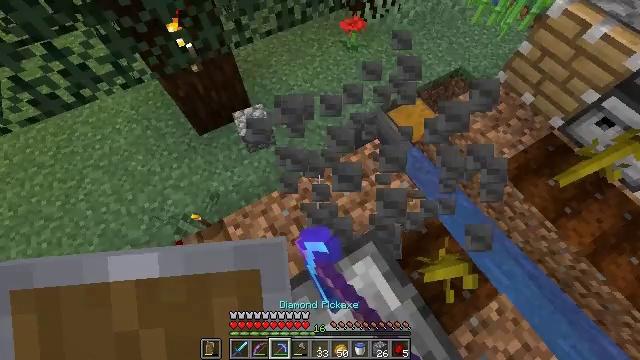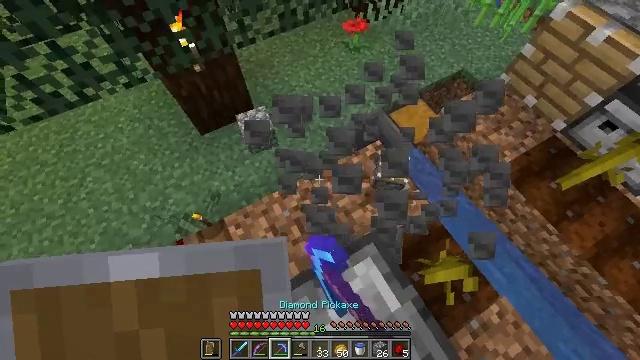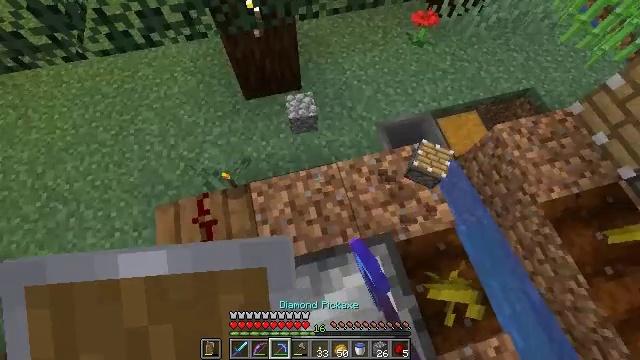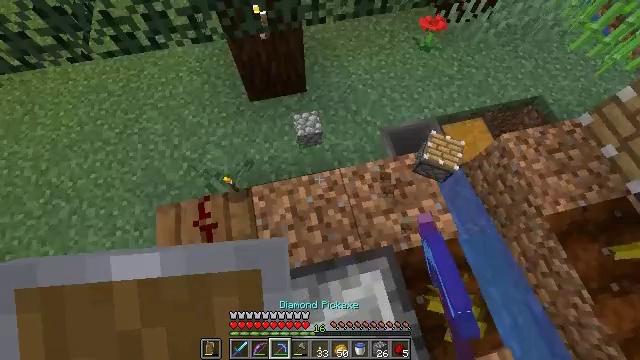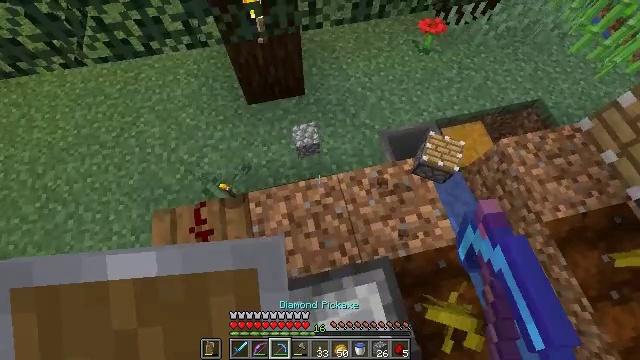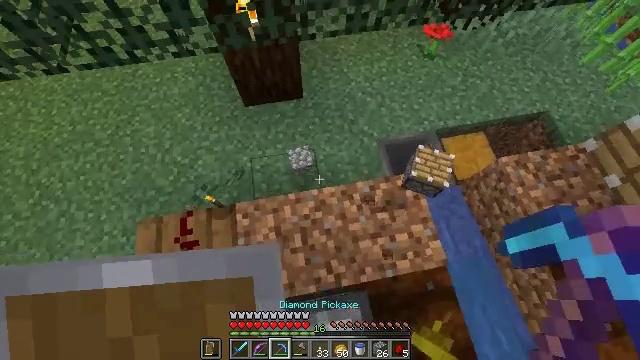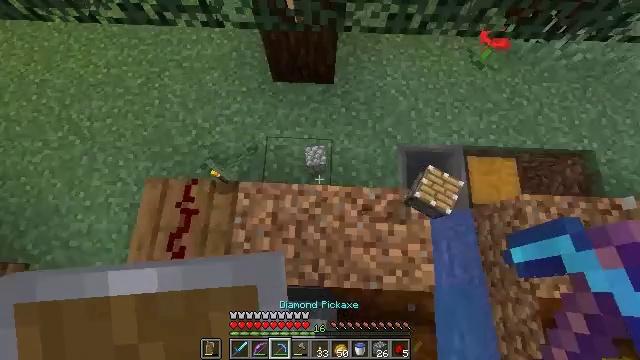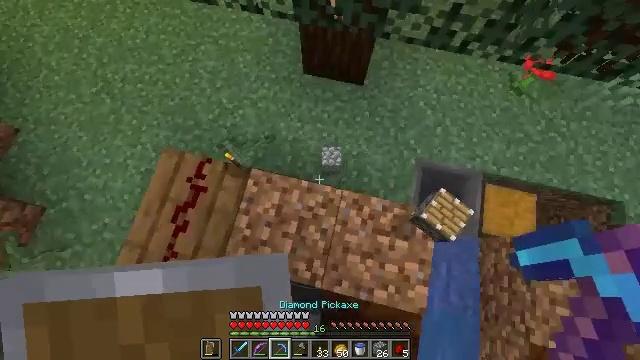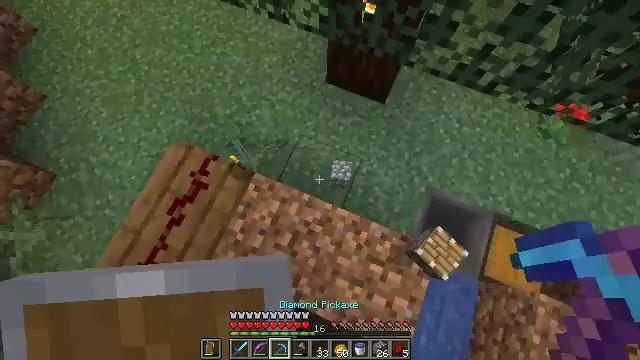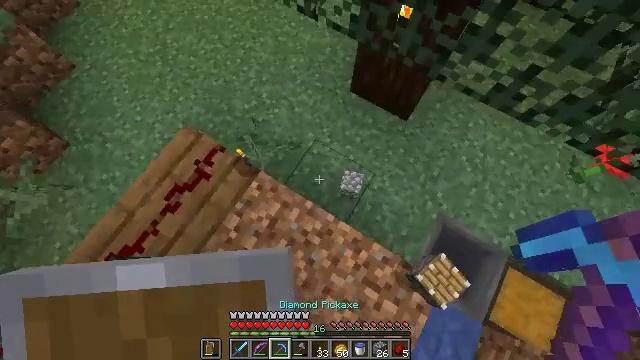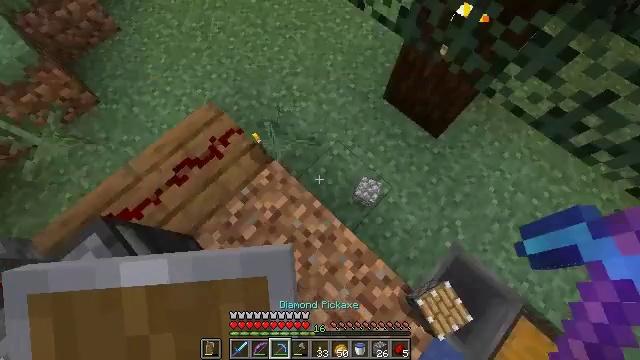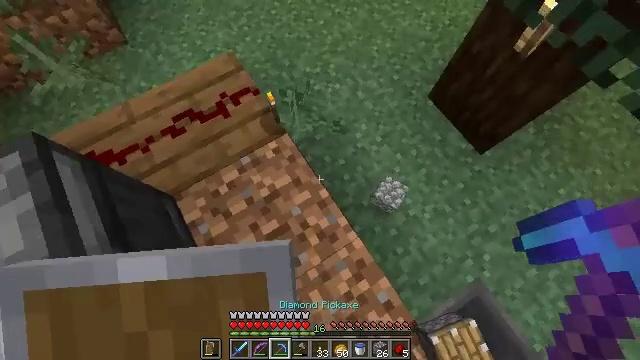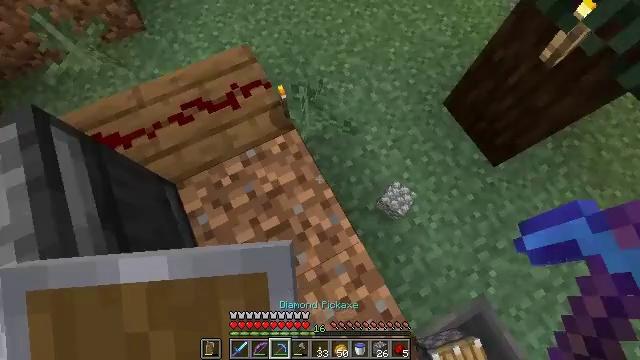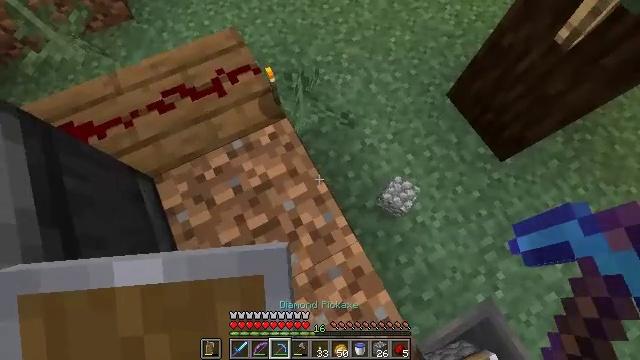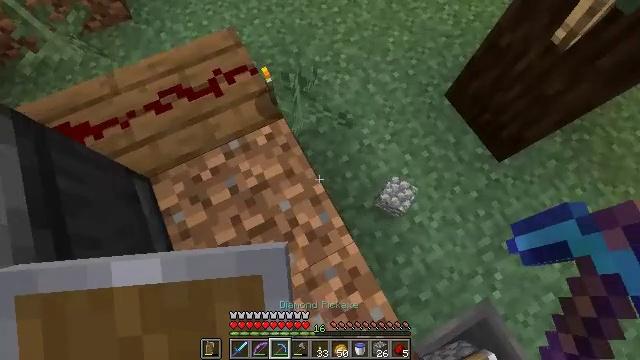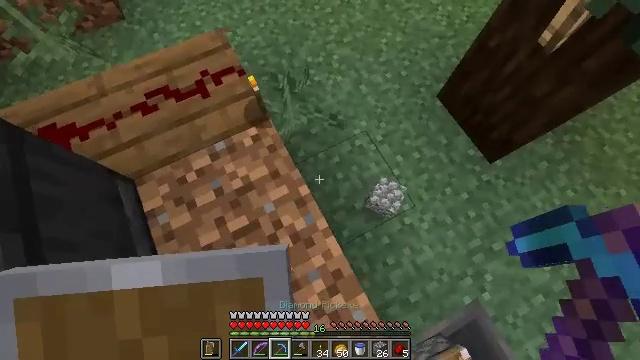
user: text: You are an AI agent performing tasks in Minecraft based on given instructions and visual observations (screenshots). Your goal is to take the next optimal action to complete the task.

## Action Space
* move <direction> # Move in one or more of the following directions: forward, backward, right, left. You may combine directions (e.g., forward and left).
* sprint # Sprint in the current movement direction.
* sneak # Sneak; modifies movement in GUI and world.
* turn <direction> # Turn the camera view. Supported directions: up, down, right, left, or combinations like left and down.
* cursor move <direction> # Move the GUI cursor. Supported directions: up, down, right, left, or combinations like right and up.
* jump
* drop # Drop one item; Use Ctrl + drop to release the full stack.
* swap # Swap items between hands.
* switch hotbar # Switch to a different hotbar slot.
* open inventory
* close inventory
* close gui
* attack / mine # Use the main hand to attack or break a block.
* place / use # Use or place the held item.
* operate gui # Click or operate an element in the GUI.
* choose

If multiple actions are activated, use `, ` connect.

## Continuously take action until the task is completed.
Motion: motion action
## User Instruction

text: Collect redstone wire by mining it.
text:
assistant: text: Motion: attack / mine
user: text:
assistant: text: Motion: turn left and down
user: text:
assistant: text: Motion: move forward, turn left
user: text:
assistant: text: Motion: move forward and move right
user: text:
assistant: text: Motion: move forward and move right, turn left and down
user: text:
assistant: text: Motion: move forward and move right, turn left and down
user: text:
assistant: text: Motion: move forward, turn left and down
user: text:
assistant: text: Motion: turn left
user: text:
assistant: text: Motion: turn left and up
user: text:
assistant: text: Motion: turn left
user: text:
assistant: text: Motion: turn left
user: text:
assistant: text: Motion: turn left
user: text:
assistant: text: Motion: no_op
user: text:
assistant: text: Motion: no_op
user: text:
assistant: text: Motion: move right
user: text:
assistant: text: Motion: move forward and move right, turn left
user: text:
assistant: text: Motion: move forward and move right, turn left and up
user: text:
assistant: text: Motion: move forward and move right, turn left
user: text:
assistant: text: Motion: move forward and move right, turn left and up
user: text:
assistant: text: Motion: turn left and up
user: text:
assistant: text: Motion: turn left and up
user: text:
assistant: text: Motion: turn left and up
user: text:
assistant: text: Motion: turn left and up
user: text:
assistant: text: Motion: turn left and up
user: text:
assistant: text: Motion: turn left and up
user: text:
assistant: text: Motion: move forward and move left, jump
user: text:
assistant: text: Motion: move forward and move left, turn right and up, jump
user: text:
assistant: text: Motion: move forward and move left, turn right and up, jump
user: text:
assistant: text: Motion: move forward, turn right and down
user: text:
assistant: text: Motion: move forward, turn right and down